Interaction volume radius: 5 \u00c5
Interaction volume height: 20 \u00c5
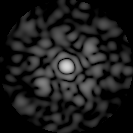
Disorder parameter: 0.8365